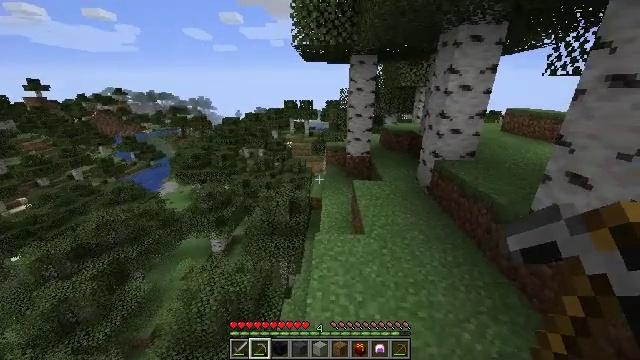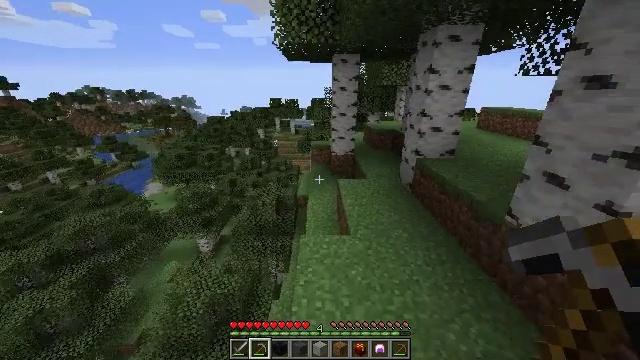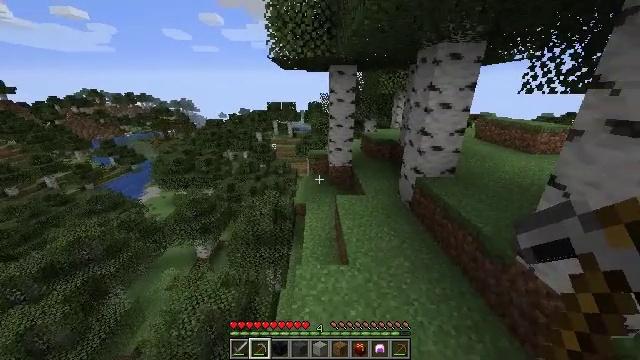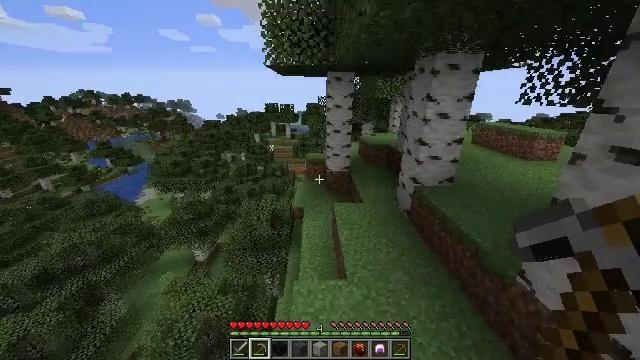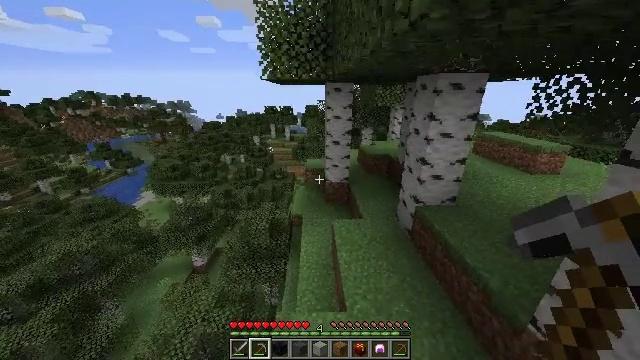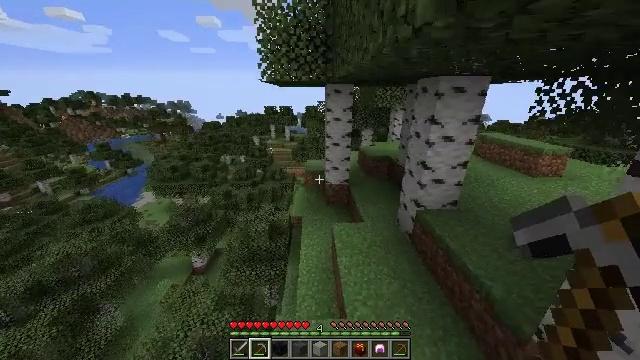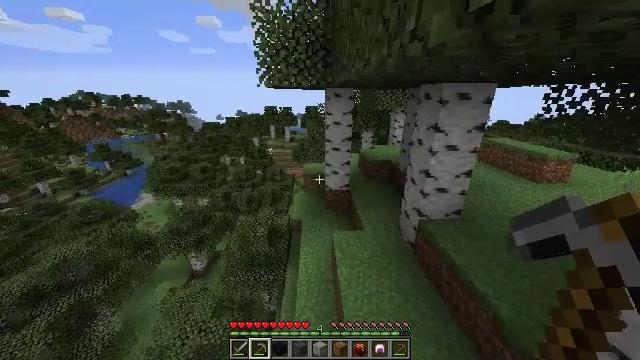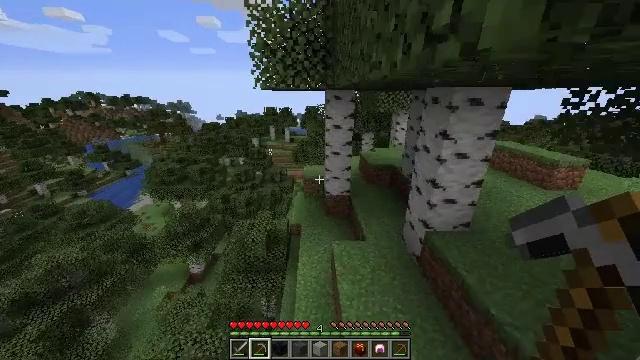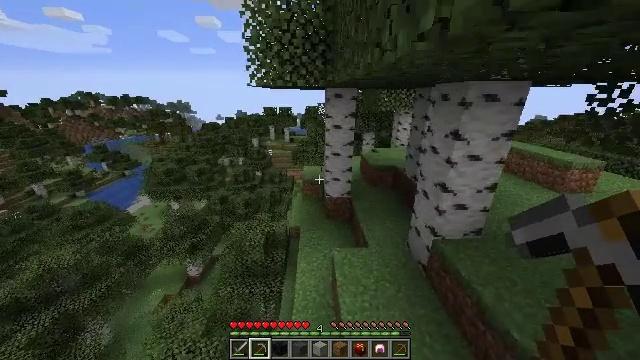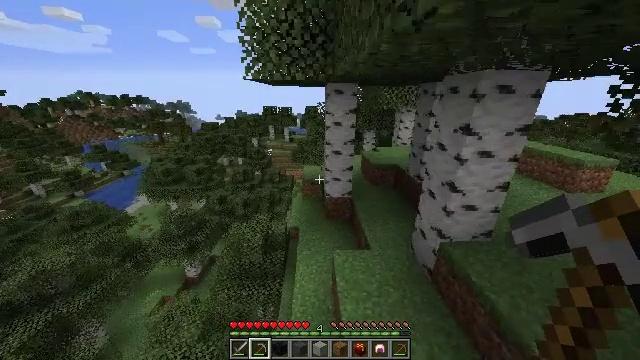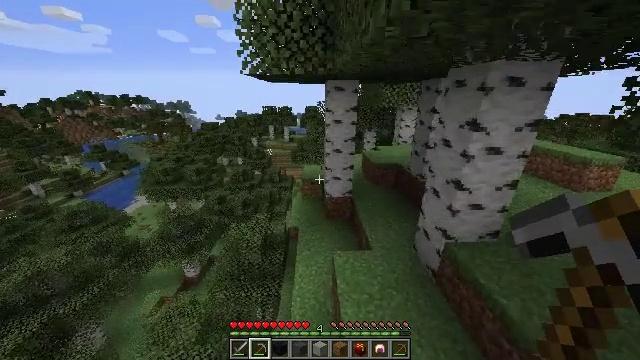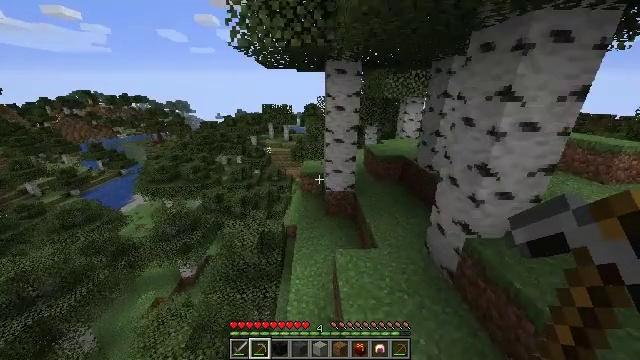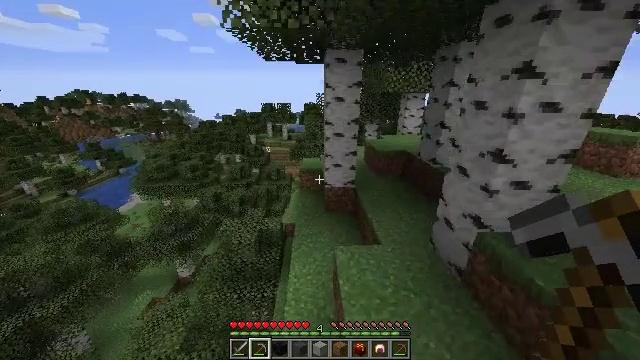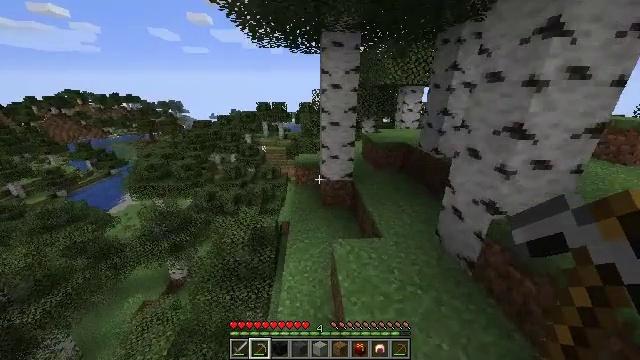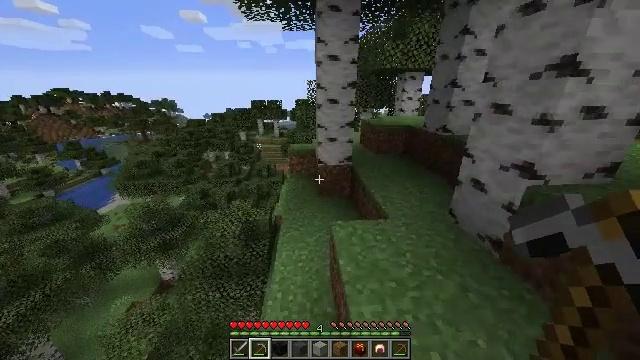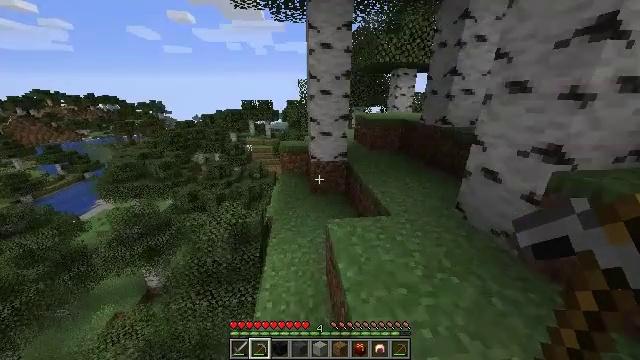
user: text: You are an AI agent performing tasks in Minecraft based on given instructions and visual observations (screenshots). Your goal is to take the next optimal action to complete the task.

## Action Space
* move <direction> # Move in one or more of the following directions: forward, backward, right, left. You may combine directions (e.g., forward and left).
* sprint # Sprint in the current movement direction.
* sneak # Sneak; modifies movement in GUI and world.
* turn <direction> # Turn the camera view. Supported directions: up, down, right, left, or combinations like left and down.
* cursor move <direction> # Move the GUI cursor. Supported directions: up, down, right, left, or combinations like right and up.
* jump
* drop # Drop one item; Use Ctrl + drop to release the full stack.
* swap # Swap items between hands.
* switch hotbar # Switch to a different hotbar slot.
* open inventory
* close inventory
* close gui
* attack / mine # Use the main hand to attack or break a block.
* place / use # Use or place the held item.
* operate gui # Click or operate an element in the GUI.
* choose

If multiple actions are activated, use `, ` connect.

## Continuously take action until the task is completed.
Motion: motion action
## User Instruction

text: Break the birch leaves block.
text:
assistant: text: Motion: move forward, sprint, turn right, jump
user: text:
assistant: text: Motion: move forward, sprint, jump
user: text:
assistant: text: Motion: move forward, sprint, jump
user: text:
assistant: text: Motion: move forward, sprint, jump
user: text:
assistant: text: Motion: move forward, sprint, jump
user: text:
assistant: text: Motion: move forward, sprint, jump
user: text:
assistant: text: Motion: move forward, sprint, jump
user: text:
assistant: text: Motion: move forward, sprint, jump
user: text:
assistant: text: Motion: move forward, sprint, jump
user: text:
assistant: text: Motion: move forward, sprint
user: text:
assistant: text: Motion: move forward, sprint
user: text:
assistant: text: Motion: move forward, sprint
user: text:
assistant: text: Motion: move forward, sprint, turn right
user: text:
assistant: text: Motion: move forward, sprint, turn right
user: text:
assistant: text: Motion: move forward, sprint, turn right
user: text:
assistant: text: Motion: move forward, sprint, turn right
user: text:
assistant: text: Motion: move forward, sprint, turn right
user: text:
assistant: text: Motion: move forward, sprint
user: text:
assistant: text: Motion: move forward, sprint
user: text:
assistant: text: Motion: move forward, sprint, turn right
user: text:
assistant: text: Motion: move forward, sprint, turn right
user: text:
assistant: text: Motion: move forward, sprint, turn right
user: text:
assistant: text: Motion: move forward, sprint, turn right
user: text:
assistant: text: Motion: move forward, sprint, turn right
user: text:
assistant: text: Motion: move forward, sprint, jump
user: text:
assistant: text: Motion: move forward, sprint, turn right, jump
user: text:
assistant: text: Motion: move forward, sprint, turn right, jump
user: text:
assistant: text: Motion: move forward, sprint, turn right, jump
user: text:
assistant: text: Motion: move forward, sprint, turn right, jump
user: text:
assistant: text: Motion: move forward, sprint, turn right and up, jump